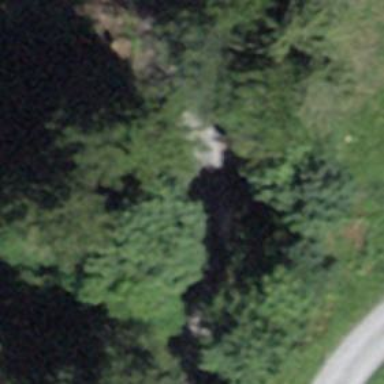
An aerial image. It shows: Culvert tunnel under ditch.